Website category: university
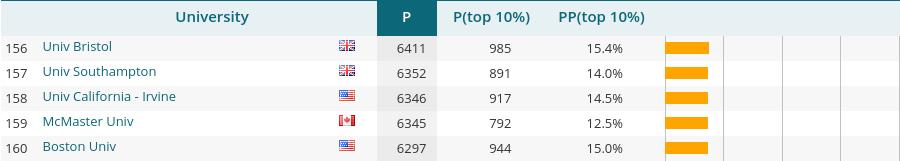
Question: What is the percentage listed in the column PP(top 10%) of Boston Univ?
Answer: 15.0%

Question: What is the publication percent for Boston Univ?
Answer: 15.0%

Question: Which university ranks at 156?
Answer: Univ Bristol

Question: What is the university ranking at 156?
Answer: Univ Bristol

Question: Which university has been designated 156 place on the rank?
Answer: Univ Bristol

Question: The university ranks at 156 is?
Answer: Univ Bristol

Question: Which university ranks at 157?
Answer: Univ Southampton

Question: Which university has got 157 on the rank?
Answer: Univ Southampton

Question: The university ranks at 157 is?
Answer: Univ Southampton

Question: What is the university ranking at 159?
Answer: McMaster Univ

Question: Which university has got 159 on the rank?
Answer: McMaster Univ

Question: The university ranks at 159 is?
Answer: McMaster Univ

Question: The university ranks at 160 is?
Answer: Boston Univ

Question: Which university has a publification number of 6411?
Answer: Univ Bristol

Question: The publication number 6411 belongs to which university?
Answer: Univ Bristol

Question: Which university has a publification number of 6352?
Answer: Univ Southampton

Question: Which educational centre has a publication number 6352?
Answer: Univ Southampton

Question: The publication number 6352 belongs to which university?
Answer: Univ Southampton

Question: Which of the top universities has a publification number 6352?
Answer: Univ Southampton

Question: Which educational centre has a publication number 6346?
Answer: Univ California - Irvine

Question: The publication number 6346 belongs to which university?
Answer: Univ California - Irvine

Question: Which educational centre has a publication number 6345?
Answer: McMaster Univ

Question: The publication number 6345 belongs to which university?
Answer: McMaster Univ

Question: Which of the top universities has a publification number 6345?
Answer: McMaster Univ

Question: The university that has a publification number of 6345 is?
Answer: McMaster Univ

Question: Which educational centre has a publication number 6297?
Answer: Boston Univ

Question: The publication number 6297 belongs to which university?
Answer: Boston Univ

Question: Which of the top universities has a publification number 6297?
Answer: Boston Univ

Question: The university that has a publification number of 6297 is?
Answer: Boston Univ

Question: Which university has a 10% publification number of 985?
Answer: Univ Bristol

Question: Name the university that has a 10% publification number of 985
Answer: Univ Bristol

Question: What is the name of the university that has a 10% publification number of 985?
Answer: Univ Bristol

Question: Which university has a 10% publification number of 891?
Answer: Univ Southampton

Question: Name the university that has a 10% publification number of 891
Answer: Univ Southampton

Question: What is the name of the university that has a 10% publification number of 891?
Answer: Univ Southampton

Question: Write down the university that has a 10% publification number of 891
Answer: Univ Southampton

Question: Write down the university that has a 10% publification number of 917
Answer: Univ California - Irvine

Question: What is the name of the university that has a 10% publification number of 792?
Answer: McMaster Univ

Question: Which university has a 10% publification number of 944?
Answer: Boston Univ

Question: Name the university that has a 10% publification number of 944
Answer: Boston Univ

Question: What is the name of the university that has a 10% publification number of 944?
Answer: Boston Univ